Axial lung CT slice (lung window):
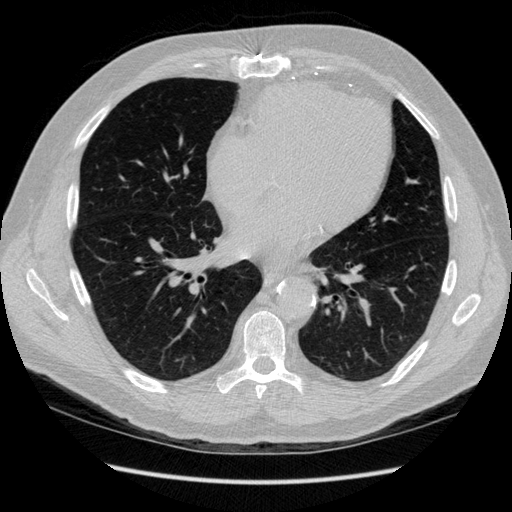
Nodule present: no